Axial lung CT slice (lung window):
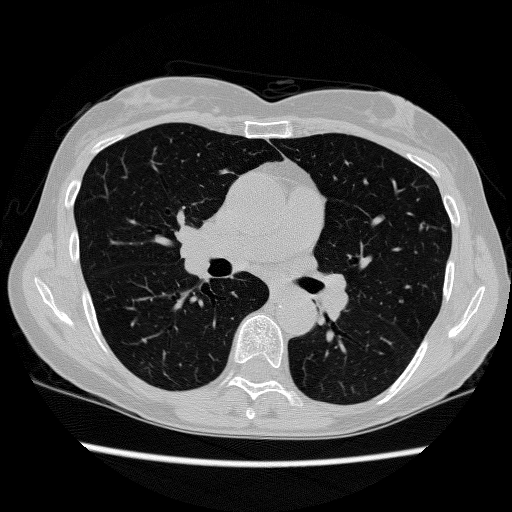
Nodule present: no